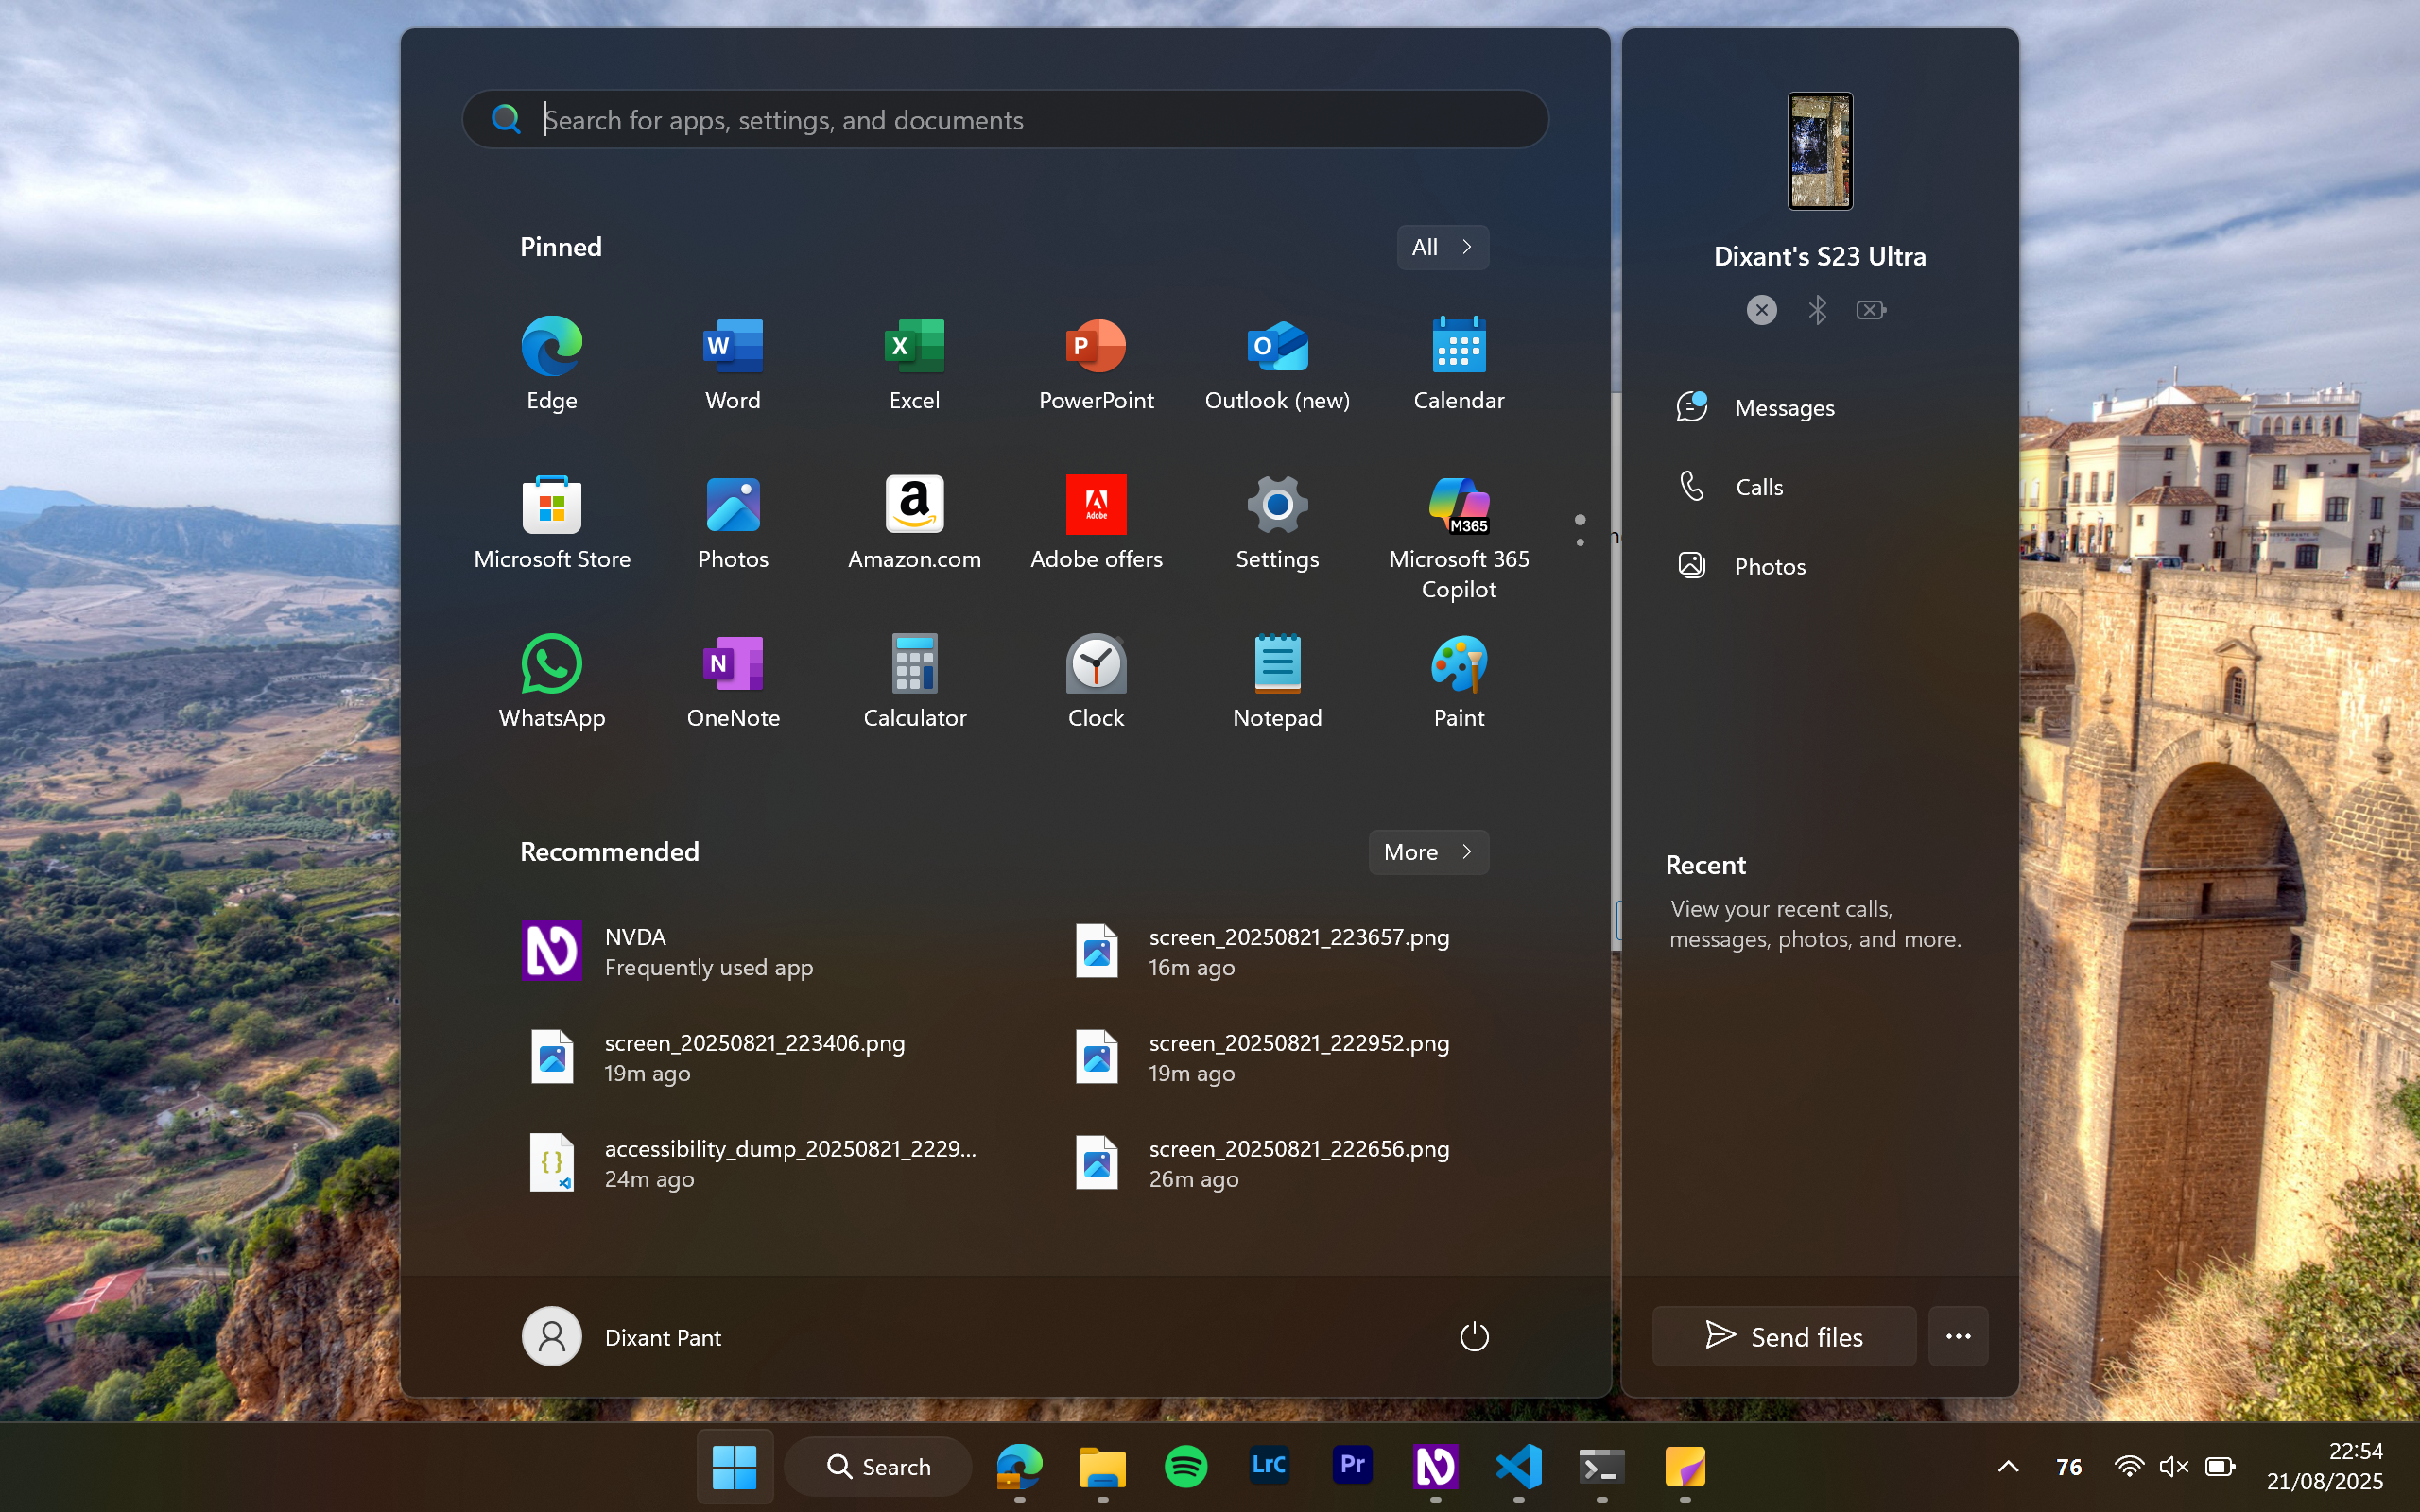
UI elements on screen:
"Desktop - window"
"Google Gemini - window"
"System - menu bar - Contains commands to manipulate the window"
"System - menu item"
"title bar - value: Google Gemini"
"Minimise - button - Moves the window out of the way"
"Maximise - button - Makes the window full screen"
"Close - button - Closes the window"
"window"
"Taskbar - pane"
"pane"
"Running applications - pane"
"DesktopWindowXamlSource - pane"
"pane"
"grouping"
"Start - toggle button"
"graphic"
"Search - toggle button"
" - text"
"Search - text"
"Microsoft Edge - 1 running window pinned - button"
"graphic"
"ws.Cli pinned - button"
"graphic"
"Spotify pinned - button"
"graphic"
"Adobe Lightroom Classic pinned - button"
"graphic"
"Adobe Premiere Pro 2025 pinned - button"
"graphic"
"NVDA - 2 running windows - button"
"graphic"
"Visual Studio Code - 1 running window - button"
"graphic"
"Terminal - 1 running window - button"
"Sticky Notes (new) - 1 running window - button"
"Show Hidden Icons - button"
"68% - Charging - at mW: 20940 76% - Discharging - Remaining mWh: 27454 - button"
"Network vodafone61228A
Internet access - button"
"Volume Speaker (Realtek(R) Audio): Muted - button"
"Power Battery status: 76% remaining
2h 58min - button"
"Clock 22:54
‎21/‎08/‎2025 - button"
"Show Desktop - button"
"Welcome to NVDA - window"
"title bar - value: Welcome to NVDA"
"Close - button - Closes the window"
"Welcome to NVDA - dialog - Welcome to NVDA!
Most commands for controlling NVDA require you to hol..."
"Welcome to NVDA! - window"
"Welcome to NVDA! - text"
"Most commands for controlling NVDA require you to hold down the NVDA key while pressing other key..."
"Options - window"
"Options - grouping"
"Keyboard layout: - window"
"Keyboard layout: - text"
"Keyboard layout: - window"
"Keyboard layout: - combo box - value: laptop"
"Keyboard layout: - text - value: laptop"
"Open - button"
"Use CapsLock as an NVDA modifier key - window"
"Use CapsLock as an NVDA modifier key - check box"
"Start NVDA after I sign in - window"
"Start NVDA after I sign in - check box"
"Show this dialog when NVDA starts - window"
"Show this dialog when NVDA starts - check box"
"OK - window"
"OK - button"
"window"